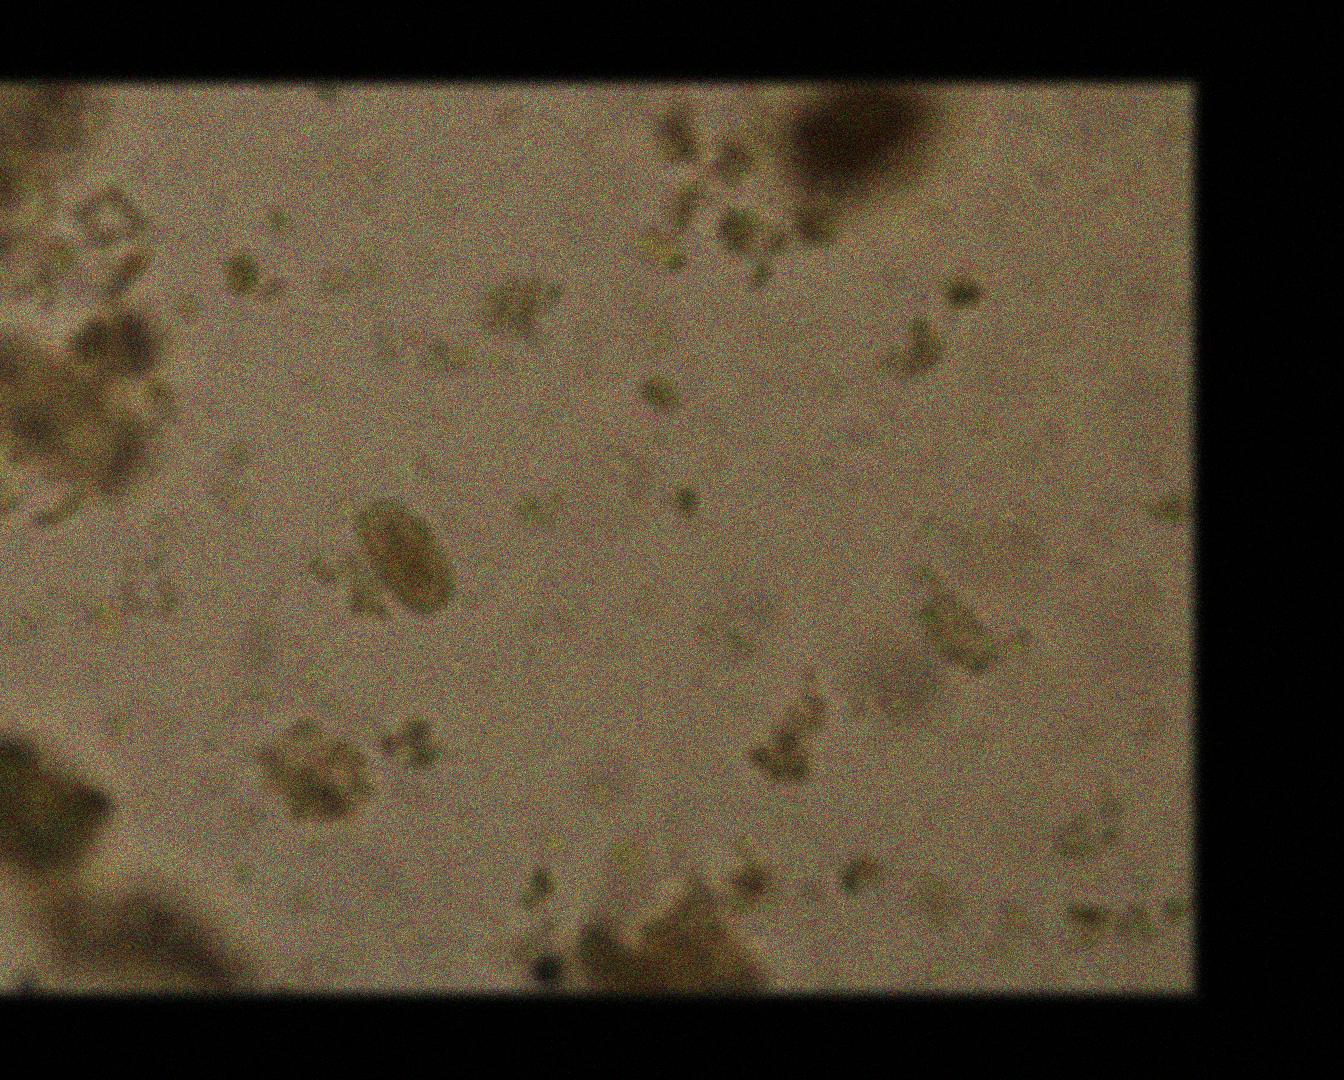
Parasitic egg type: Capillaria philippinensis